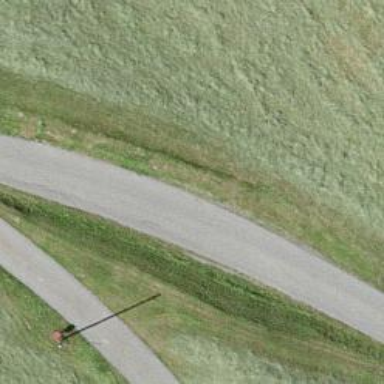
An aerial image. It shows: Unclassified road with asphalt surface.